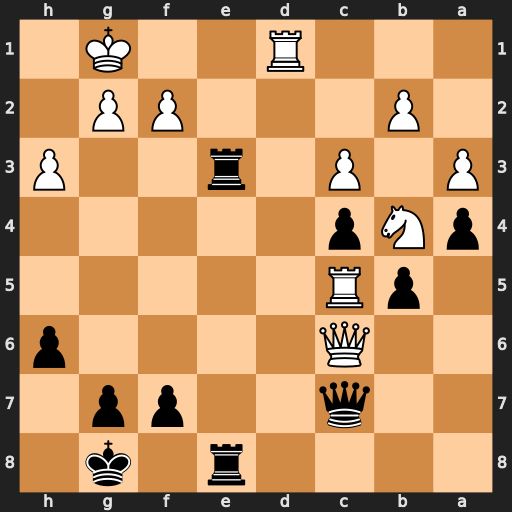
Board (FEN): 4r1k1/2q2pp1/2Q4p/1pR5/pNp5/P1P1r2P/1P3PP1/3R2K1
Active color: b
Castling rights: -
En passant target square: -
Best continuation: Re1+ Rxe1 Rxe1#